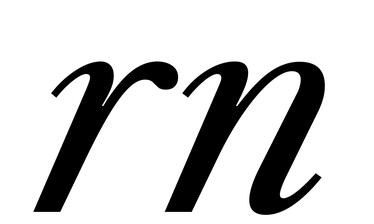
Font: LibreCaslonText-Italic_Italic